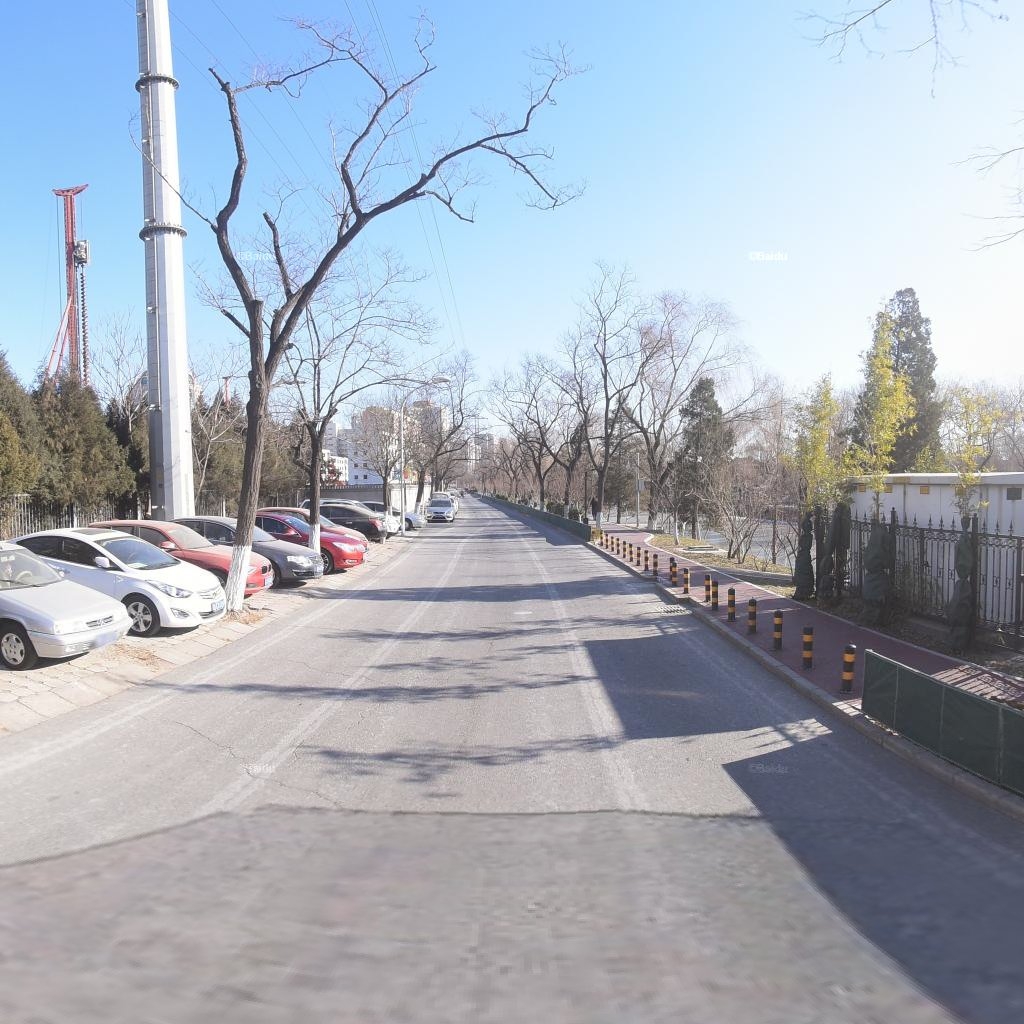
Region: Dongcheng
Road damage annotations: transverse crack, transverse crack